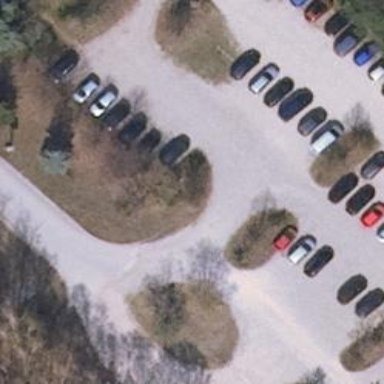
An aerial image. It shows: Parking aisle designated as service road.